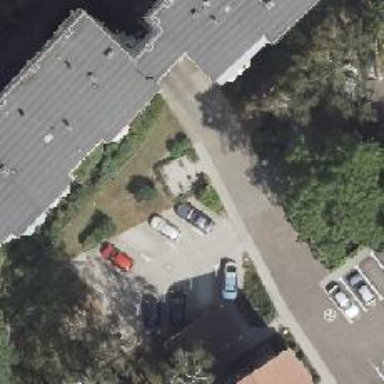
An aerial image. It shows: Bicycle rental facility.